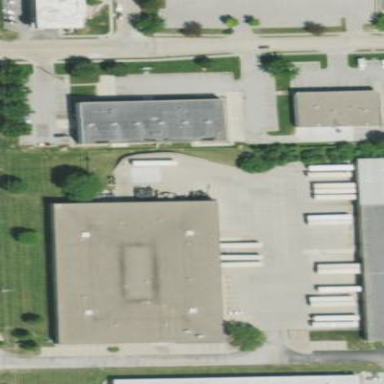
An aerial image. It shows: Warehouse.